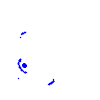
Particle: electron